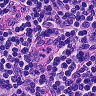
Metastatic tissue present: no